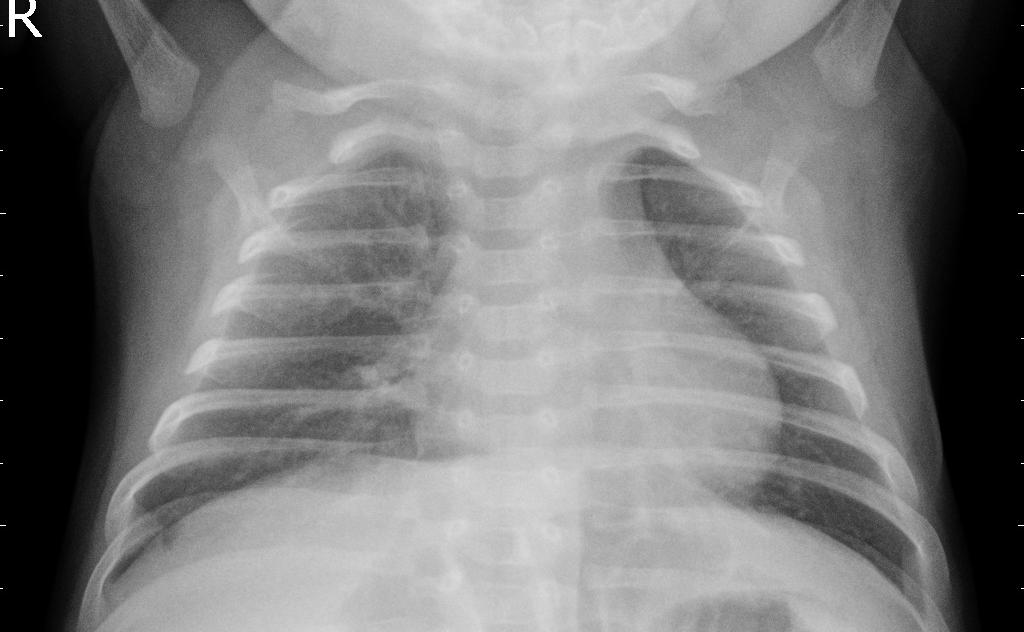
Diagnosis: PNEUMONIA